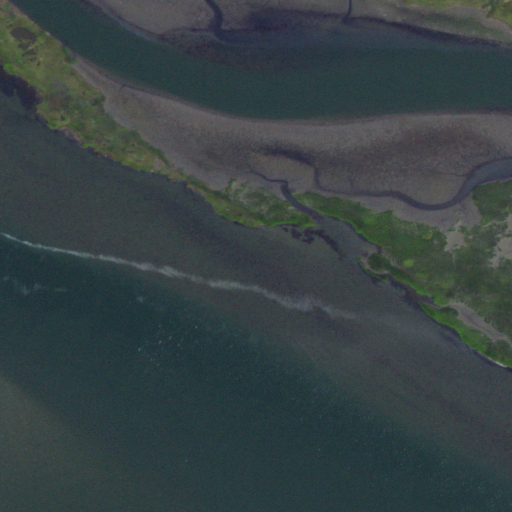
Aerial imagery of island in New Jersey named Weakfish Island containing open water, herbaceous wetlands, and barren land